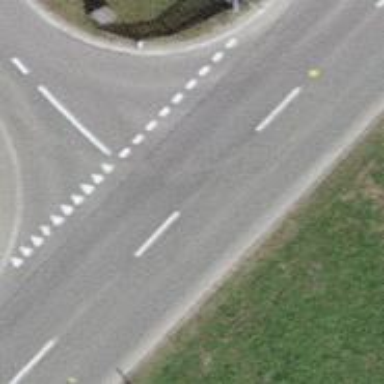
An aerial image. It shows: Secondary road with asphalt surface and designated cycle lane.